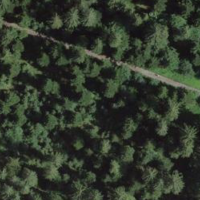
EUNIS habitat code: 43
Species observed at this site:
Epipactis atrorubens